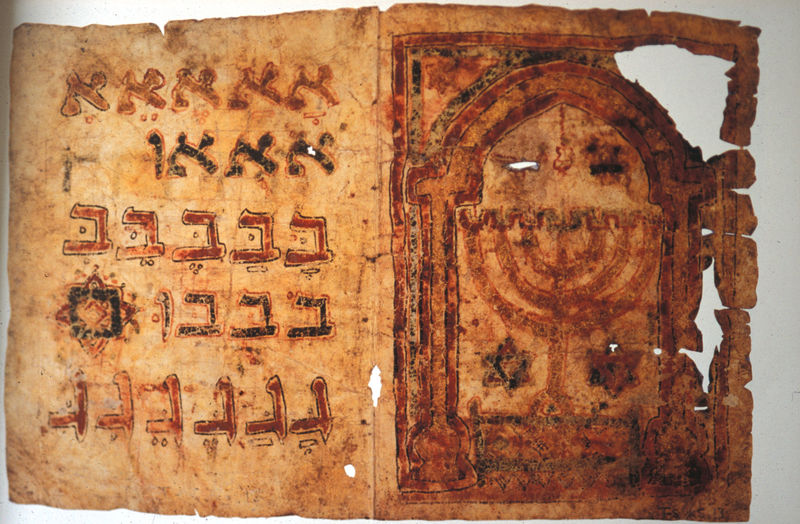
Titel: Geniza aus Cairo, Ägypten, Seite einer Alphabetfibel für Kinder, Ägypten
Künstler: unbekannt
Standort: Cambridge (England)
Institution: University Library
Schlagwörter: gelb, ocker, braun, fenster, schwarz, säule, säulen, weiss, zeichen, zeichnung, rot, beige, muster, alt, architektur, bibel, falten, bild, blatt, schrift, papier, bogen, zwei, risse, grafik, graphik, sepia, kuppel, gefaltet, dekor, leuchter, schriftzeichen, tor, foto, fotografie, photographie, eingang, moses, buch, religion, stern, torbogen, sterne, loch, seite, text, buchstaben, titelblatt, löcher, schriftbild, buchseite, einband, photo, titelseite, fragment, pergament, tore, kaputt, feiertag, bucheinband, buchrücken, seiten, öllampe, rissig, farbfoto, antik, leder, rotbraun, gottesdienst, rötlich, zerstört, sieben, gebote, tempel, sammlung, bedeutung, schriftstück, david, buchseiten, israel, viereck, islam, handschrift, abbildung, judentum, kandelaber, siebenarmiger leuchter, zerfallen, fendter, alfabeth, synagoge, hebräisch, juden, papyrus, mose, buchmalerei, lehrbuch, gerissen, jüdisch, judenstern, mesopotamien, ''''''a, aaaaaaaa, alphabeth, bbbbbbbb, bibrl, davidsterne, galiläa, hebräiscj, löchrig, menora, rachteck, restauriert, rudimente, sch, siebenarmig, siebenarmiger, soppelsäule, talmud, thora, tora, zerfleddert, davidsstern, buchzeichnung, menorah, arrabisch, warme farbe, leuchter jüdisch, tintenfraß, bucjhv